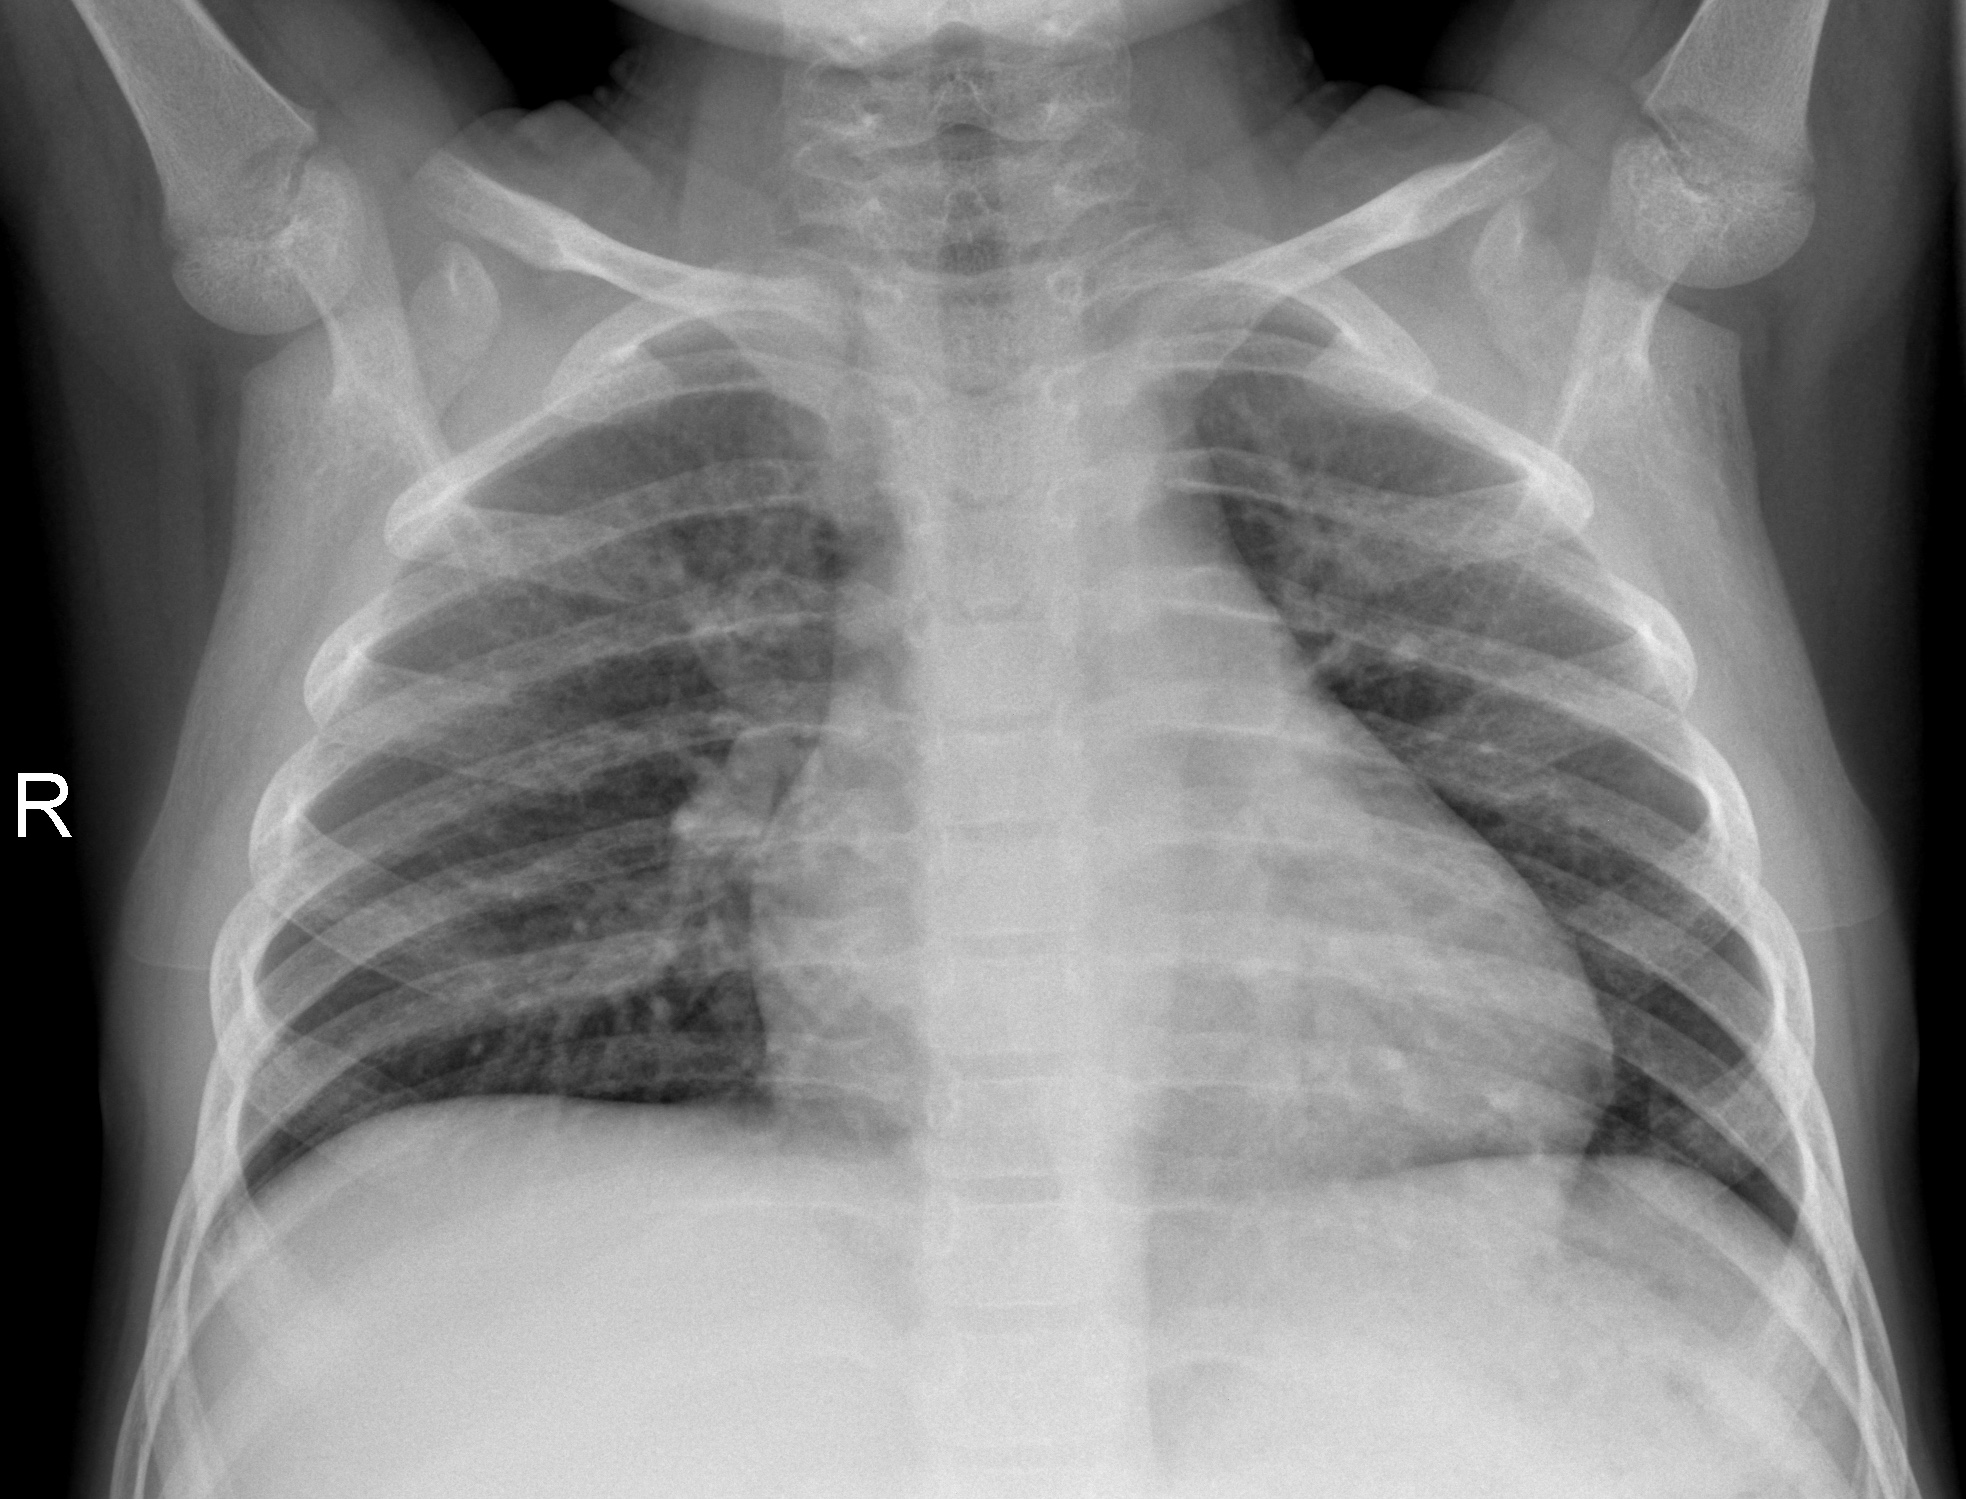
Diagnosis: NORMAL